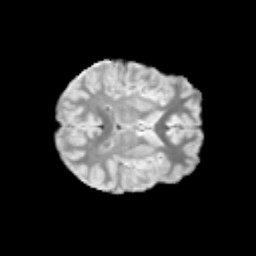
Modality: T2w
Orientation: axial
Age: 10
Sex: male
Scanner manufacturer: siemens
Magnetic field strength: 3 T
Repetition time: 3.8 s
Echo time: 0.07 s